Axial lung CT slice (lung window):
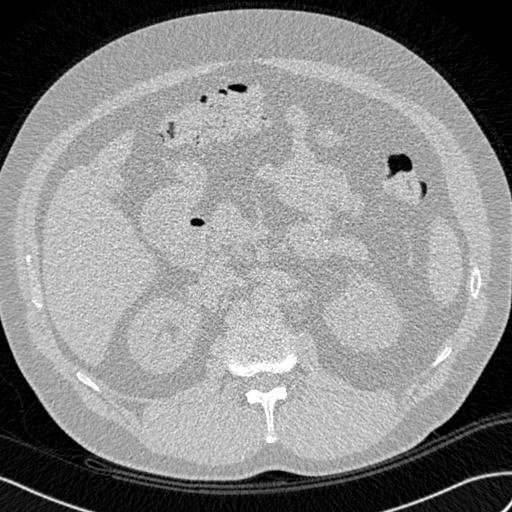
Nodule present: no